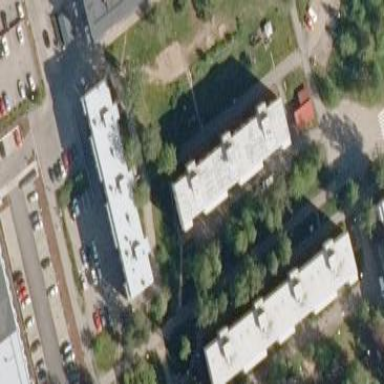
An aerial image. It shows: View of apartment building.